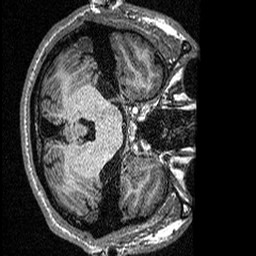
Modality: T1w
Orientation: axial
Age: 26
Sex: male
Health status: healthy
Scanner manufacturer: siemens
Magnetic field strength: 3 T
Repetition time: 2.3 s
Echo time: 0.00298 s